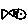
Label: fish